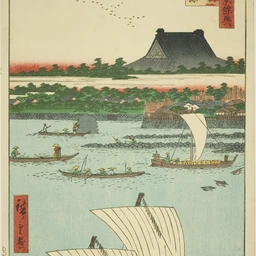
Title: Teppozu and Tsukiji Honganji Temple (Teppozu Tsukiji Monzeki), from the series "Supplement to the One Hundred Famous Views of Edo (Edo hyakkei yokyo)"
Artist: Utagawa Hiroshige
Caption: teppozu and tsukiji honganji temple (teppozu tsukiji monzeki), from the series "supplement to the one hundred famous views of edo (edo hyakkei yokyo)", woodblock print, japanese (culture or style), print, asian art, utagawa hiroshige, a work made of color woodblock print; oban, arts of asia, art institute of chicago